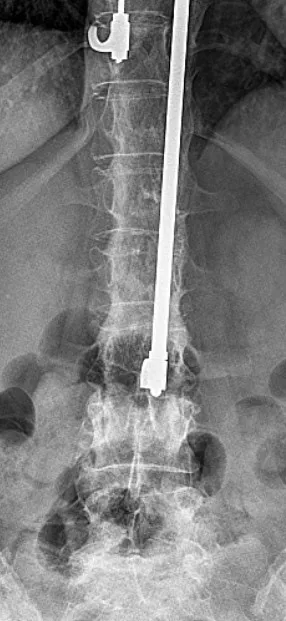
X-ray of the lumbar spine in anterior-posterior projection.
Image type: radiology (x_ray)